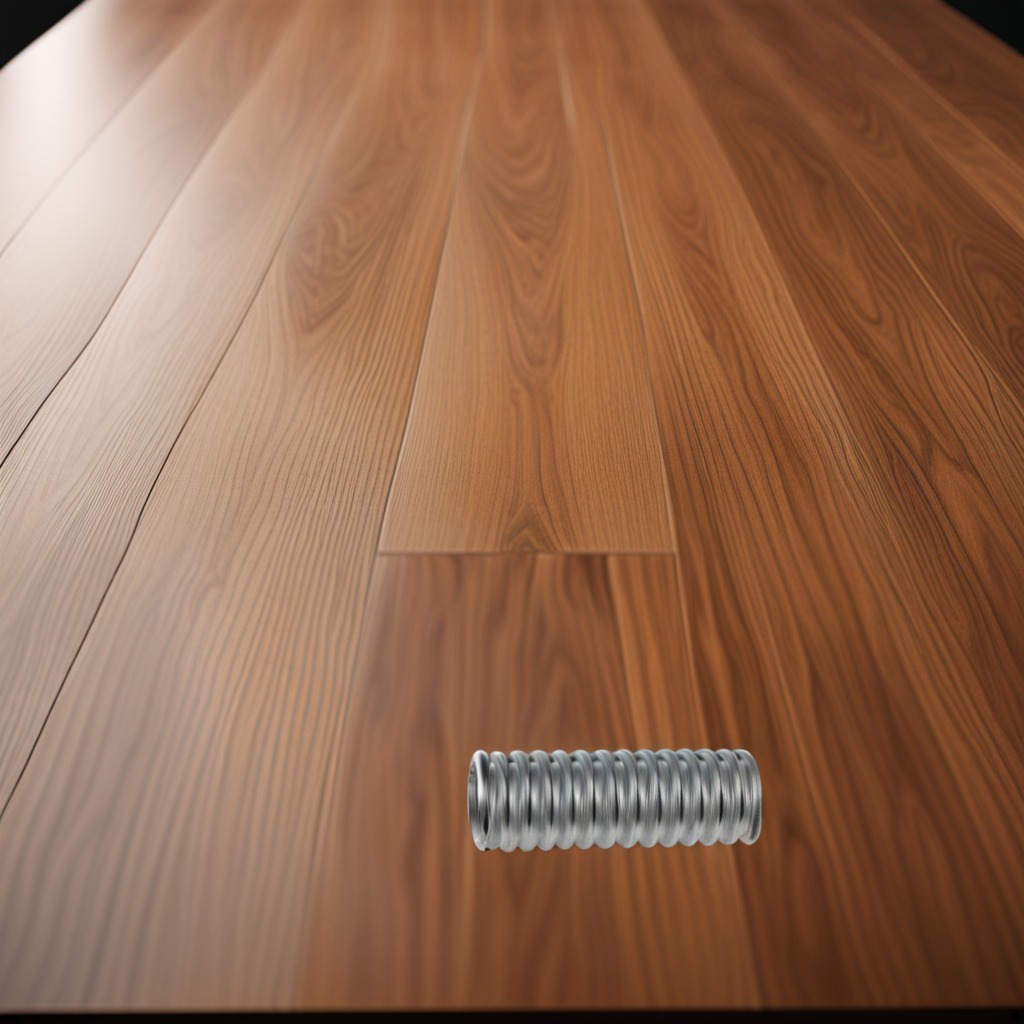
A coiled metal spring lies on the wooden table in a carpentry studio.